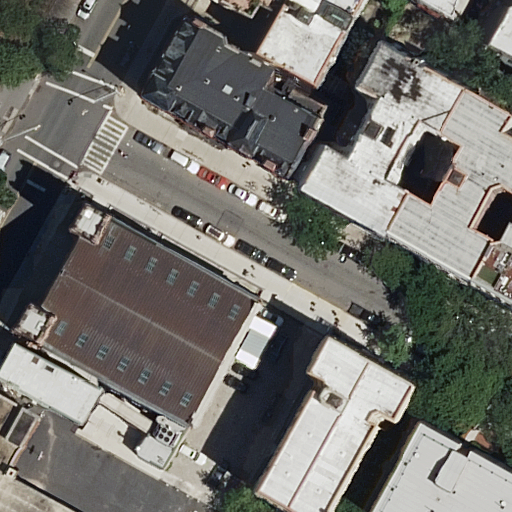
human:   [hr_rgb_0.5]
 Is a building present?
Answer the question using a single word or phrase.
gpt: yes

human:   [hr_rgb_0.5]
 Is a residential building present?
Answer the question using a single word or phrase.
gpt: yes

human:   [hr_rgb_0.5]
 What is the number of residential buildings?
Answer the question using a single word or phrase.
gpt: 13

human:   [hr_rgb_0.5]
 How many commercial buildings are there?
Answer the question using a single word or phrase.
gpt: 0

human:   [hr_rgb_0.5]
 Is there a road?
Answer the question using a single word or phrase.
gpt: yes

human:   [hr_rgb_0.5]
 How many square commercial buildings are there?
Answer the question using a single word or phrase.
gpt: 0

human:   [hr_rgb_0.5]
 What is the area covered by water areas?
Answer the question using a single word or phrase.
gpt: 0m2

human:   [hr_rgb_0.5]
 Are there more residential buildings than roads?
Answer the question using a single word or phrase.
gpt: yes

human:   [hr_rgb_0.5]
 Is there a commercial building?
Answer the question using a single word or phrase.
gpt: no

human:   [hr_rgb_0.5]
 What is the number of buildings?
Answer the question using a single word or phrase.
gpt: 13

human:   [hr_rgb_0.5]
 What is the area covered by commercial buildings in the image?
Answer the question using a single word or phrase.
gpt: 0m2

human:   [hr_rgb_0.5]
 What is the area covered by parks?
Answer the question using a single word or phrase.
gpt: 5241m2

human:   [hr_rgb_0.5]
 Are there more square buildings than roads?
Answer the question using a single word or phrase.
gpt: no

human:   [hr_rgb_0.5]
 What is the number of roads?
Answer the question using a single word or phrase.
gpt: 7

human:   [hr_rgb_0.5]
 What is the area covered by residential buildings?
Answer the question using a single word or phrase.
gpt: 4133m2

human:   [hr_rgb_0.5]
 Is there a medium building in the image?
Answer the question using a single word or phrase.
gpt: yes

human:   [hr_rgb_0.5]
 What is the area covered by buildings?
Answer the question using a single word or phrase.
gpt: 4133m2

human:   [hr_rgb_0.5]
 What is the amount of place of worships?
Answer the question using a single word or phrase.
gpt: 1

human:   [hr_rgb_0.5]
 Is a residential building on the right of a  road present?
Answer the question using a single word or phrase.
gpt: yes

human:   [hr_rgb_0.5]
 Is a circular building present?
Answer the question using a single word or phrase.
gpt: no

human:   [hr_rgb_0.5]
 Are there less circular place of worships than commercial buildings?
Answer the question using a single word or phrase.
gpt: no

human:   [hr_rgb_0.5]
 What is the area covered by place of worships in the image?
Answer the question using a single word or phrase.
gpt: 1186m2

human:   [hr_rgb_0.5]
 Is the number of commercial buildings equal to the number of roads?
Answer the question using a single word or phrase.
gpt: no

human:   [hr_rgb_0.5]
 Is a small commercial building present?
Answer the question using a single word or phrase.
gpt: no

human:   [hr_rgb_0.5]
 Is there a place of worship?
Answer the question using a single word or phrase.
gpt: yes

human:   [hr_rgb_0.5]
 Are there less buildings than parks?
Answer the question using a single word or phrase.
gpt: no

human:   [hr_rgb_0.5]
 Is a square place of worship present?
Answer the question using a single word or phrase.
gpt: no

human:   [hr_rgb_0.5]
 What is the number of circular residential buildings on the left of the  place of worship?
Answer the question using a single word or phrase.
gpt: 0

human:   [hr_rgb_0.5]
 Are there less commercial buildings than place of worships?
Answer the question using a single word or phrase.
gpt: yes

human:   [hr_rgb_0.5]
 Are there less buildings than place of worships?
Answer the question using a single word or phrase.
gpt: no

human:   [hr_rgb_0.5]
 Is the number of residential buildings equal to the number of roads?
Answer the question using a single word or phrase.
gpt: no

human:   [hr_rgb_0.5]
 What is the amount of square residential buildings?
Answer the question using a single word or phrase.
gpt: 0

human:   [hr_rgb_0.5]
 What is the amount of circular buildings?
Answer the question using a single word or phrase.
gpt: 0

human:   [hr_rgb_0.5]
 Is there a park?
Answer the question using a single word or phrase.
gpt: yes

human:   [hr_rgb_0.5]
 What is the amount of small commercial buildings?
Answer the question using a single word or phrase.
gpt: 0

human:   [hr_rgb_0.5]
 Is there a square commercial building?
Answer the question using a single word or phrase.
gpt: no

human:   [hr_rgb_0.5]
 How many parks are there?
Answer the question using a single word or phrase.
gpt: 1

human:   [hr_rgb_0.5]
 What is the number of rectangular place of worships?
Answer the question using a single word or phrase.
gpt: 0

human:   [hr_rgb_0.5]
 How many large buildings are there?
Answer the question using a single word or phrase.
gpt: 3

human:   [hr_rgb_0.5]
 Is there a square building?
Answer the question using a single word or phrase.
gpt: no

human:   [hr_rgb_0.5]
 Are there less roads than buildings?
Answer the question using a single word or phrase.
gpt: yes

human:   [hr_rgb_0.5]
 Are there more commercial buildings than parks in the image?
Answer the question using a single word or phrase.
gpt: no

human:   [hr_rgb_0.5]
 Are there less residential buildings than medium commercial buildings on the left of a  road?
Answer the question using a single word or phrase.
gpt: no

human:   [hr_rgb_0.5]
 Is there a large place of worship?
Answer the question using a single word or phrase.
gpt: yes

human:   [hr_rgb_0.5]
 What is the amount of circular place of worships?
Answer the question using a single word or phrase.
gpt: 0

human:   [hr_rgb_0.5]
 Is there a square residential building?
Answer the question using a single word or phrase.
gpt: no

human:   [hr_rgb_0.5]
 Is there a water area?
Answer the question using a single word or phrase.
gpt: no

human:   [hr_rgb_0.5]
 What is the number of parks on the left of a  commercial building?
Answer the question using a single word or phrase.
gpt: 0

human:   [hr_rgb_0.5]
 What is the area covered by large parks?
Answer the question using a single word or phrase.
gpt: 5241m2

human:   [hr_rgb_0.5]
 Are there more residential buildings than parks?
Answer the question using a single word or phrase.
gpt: yes

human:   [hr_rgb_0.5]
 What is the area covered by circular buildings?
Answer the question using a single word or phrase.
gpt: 0m2

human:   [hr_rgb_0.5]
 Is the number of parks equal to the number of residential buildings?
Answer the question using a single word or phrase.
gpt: no

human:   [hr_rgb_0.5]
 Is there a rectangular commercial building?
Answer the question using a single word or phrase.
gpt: no

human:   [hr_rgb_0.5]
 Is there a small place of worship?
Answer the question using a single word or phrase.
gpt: no

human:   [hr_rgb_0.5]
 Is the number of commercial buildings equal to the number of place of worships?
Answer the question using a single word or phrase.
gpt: no

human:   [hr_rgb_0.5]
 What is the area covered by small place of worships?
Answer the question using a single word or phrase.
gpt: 0m2

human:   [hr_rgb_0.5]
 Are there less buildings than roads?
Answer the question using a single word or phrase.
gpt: no

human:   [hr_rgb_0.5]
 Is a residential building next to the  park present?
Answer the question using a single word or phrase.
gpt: yes

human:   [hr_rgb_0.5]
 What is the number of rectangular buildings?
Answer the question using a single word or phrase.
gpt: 6

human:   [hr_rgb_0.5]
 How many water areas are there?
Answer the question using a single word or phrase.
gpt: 0

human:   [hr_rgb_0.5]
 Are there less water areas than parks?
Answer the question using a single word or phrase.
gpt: yes

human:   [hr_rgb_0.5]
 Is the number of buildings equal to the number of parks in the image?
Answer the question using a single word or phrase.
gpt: no

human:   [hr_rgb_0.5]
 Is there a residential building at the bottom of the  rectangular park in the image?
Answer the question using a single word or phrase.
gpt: yes

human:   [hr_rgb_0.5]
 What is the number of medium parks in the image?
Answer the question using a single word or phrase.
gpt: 0